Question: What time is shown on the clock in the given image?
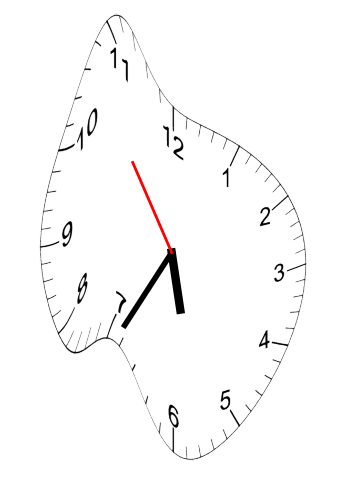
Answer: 05:34:54